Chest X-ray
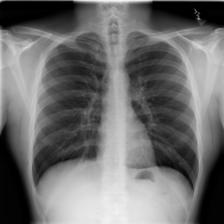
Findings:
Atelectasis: negative
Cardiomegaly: negative
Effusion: negative
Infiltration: negative
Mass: negative
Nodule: negative
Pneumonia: negative
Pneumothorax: negative
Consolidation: negative
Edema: negative
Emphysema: negative
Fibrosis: negative
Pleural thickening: negative
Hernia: negative